Question: Find the horizontal coordinate of the first time the ball hits the ground. The result is rounded down to the nearest integer. Note that there is no energy loss in the event of a collision
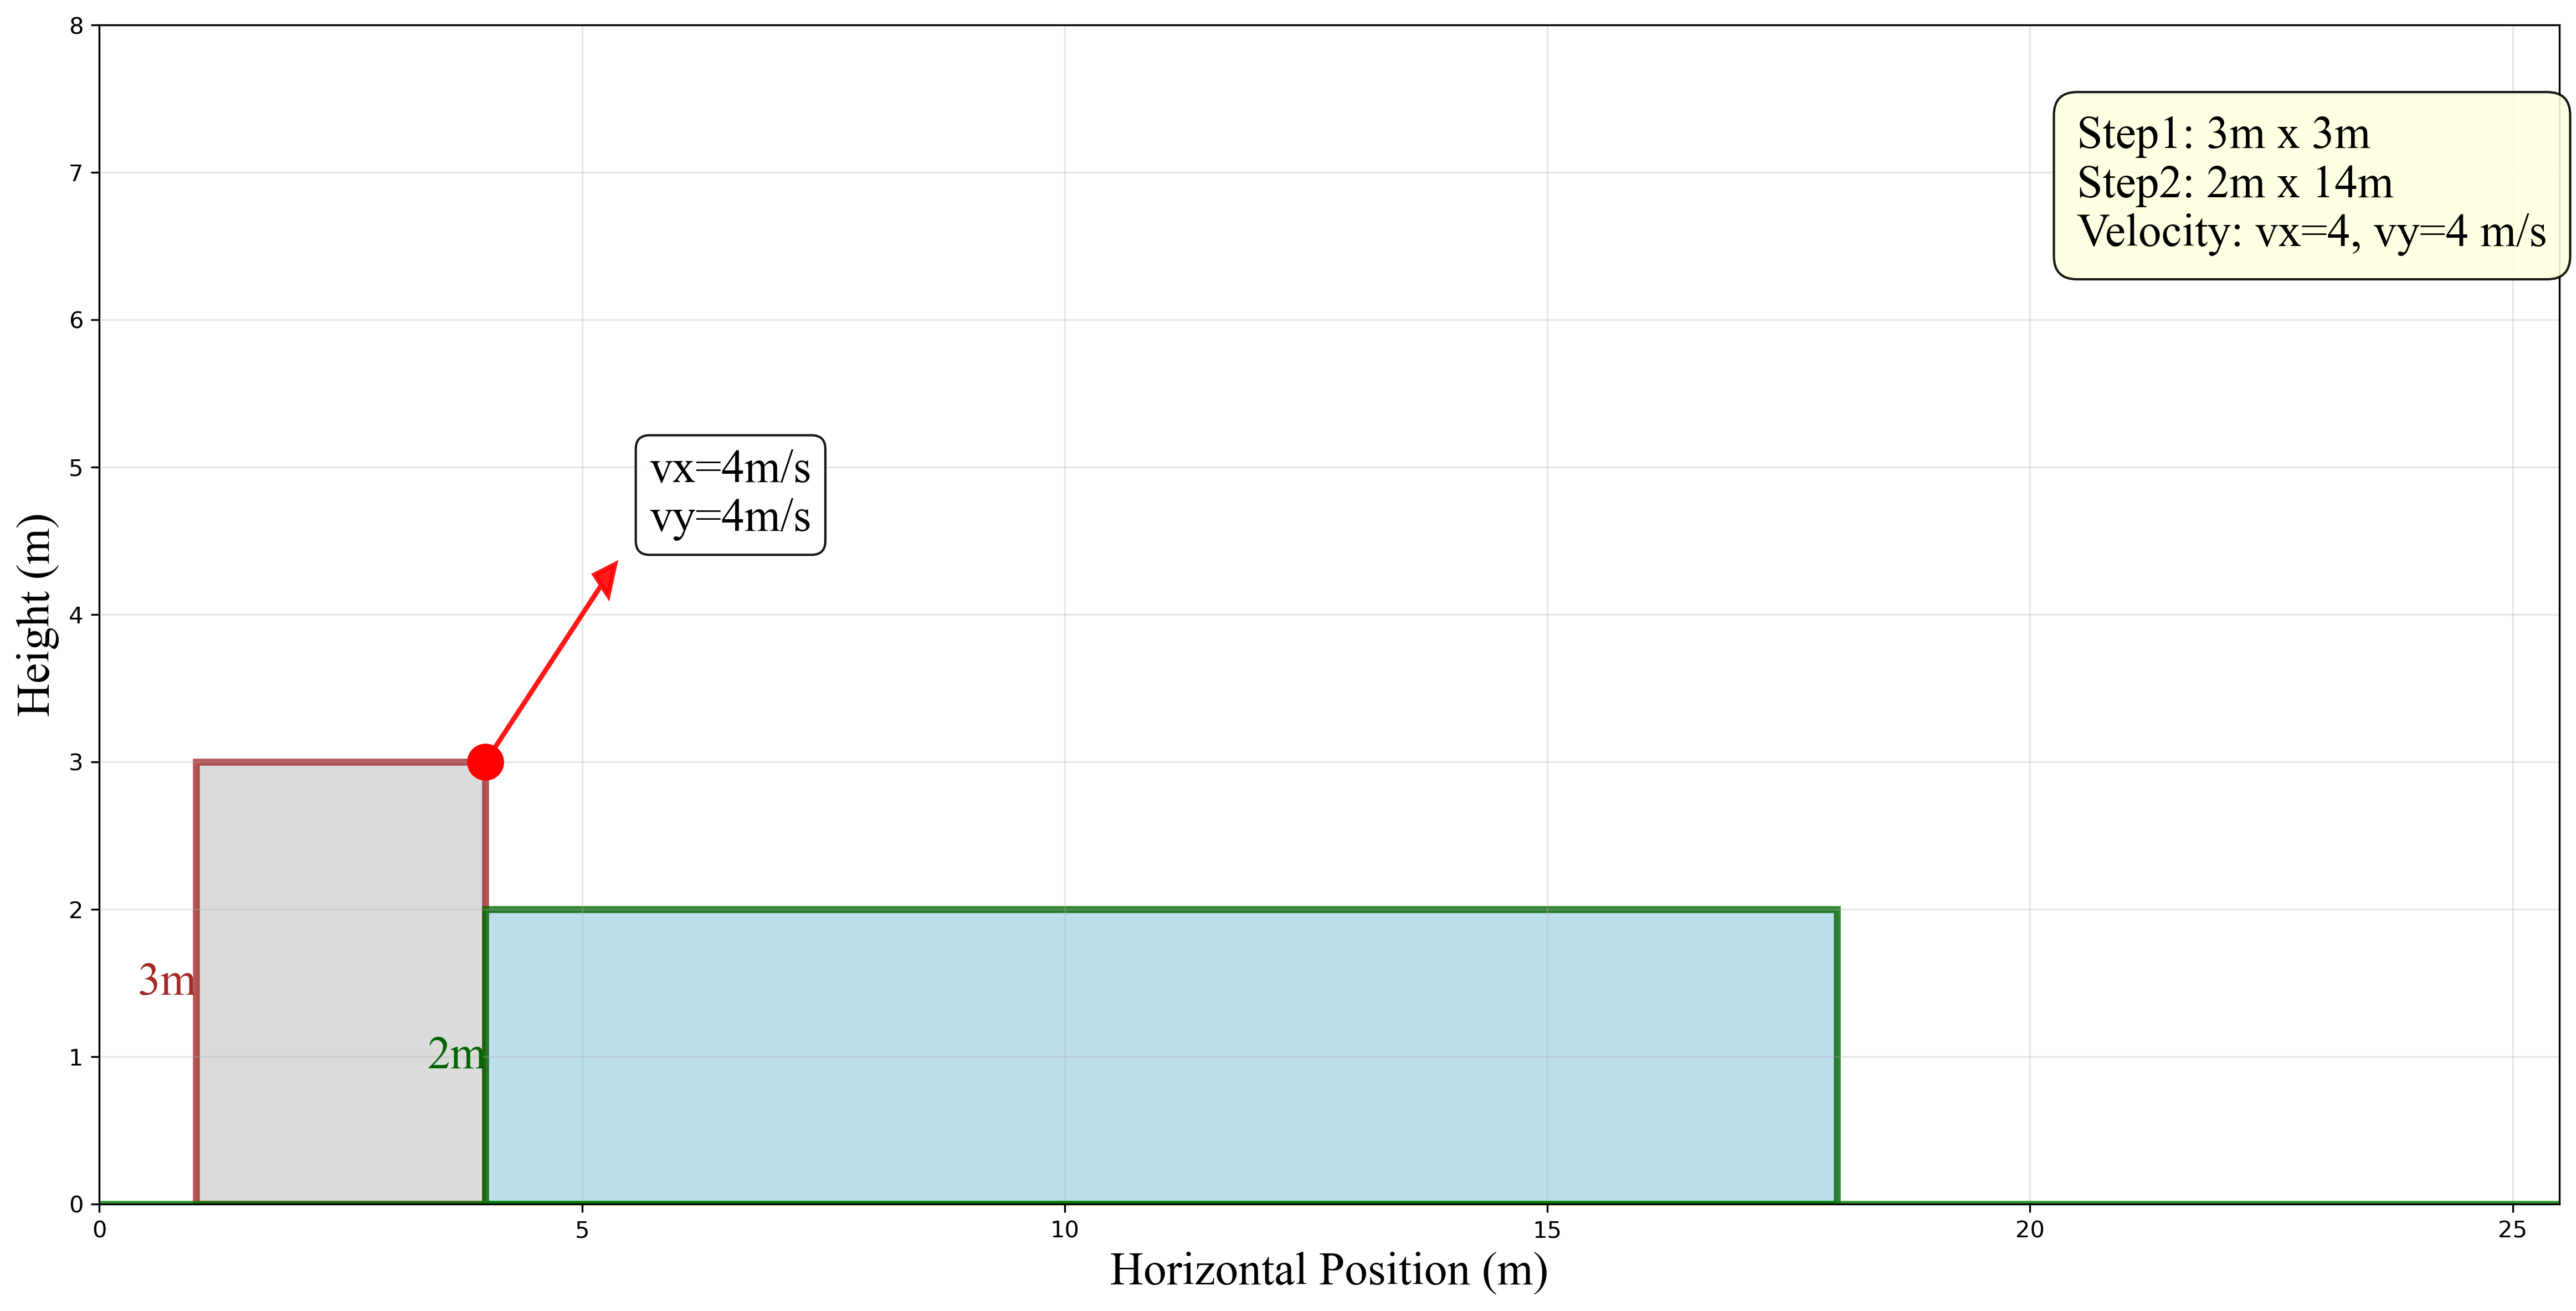
Answer: 23